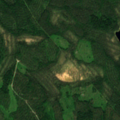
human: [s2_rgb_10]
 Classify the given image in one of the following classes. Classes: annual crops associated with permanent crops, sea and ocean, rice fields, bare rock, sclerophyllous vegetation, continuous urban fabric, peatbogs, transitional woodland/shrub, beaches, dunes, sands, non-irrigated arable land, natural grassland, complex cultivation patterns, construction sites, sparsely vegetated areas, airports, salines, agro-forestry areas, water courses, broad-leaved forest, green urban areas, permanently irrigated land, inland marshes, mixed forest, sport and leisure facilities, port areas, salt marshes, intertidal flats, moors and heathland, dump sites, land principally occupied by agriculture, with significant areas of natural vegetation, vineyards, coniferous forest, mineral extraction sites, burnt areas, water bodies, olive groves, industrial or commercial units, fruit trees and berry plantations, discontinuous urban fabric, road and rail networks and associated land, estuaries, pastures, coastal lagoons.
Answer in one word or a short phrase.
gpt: coniferous forest, mixed forest, transitional woodland/shrub